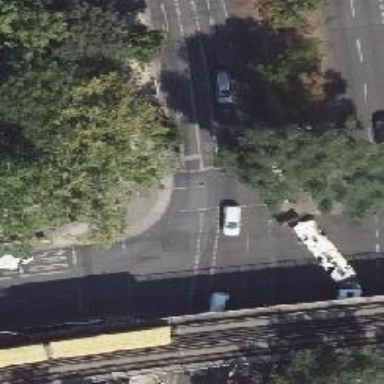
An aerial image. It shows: Road with traffic signals.